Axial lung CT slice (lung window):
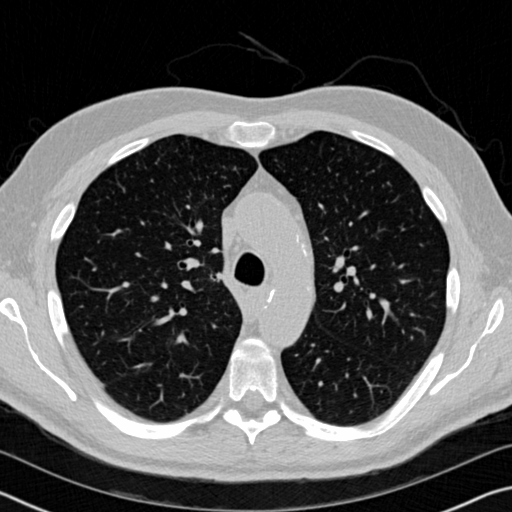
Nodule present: no